Question: I've got a problem with my application. I've a image which goes across the whole screen (ImageView) with this code in xml:
'''
<ImageView
android:layout_width="match_parent"
android:layout_height="match_parent"
android:layout_alignParentRight="true"
android:src="@drawable/achtergrond"
android:scaleType="fitCenter" />
'''
My problem is that the image is centered in the imageview itself. It needs to be centered up as you can see in the next picture:

The left image is what I have, with the image in the middle. The right is what I want, the image should be up in the whole layout, I need to set my image to match_parent to have it fill as background (I didn't set it as background because it would be stretched then).
I hope I'm missing something obvious! Thanks for helping me in advance!
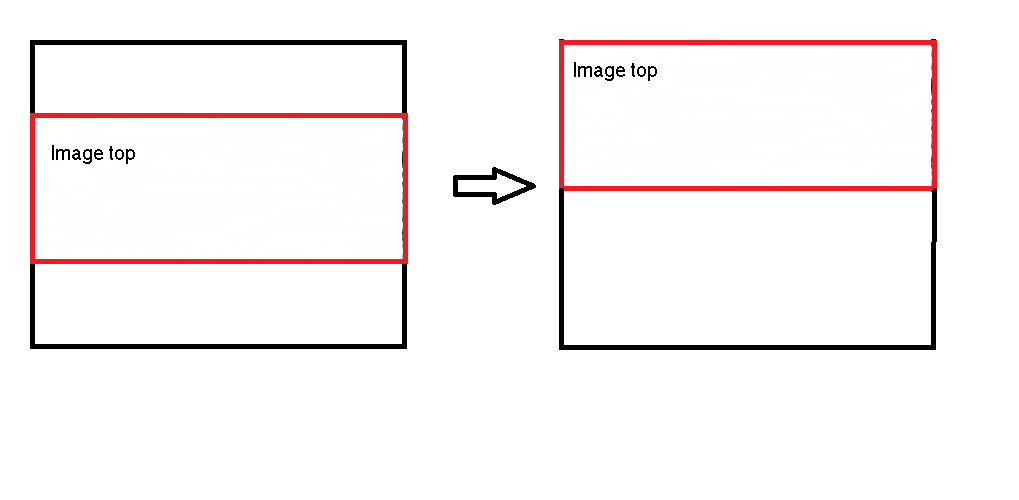
Answer: '''
<ImageView
android:layout_width="match_parent"
android:layout_height="match_parent"
android:src="@drawable/achtergrond"
android:scaleType="fitStart" />
'''